高二 · 解析几何
若椭圆 ${ }^{\frac{x^{2}}{3}}+{ }^{\frac{y^{2}}{m}}=1$ 的离心率为 ${ }^{\frac{1}{2}}$, 则 $\mathrm{m}=(\quad)$
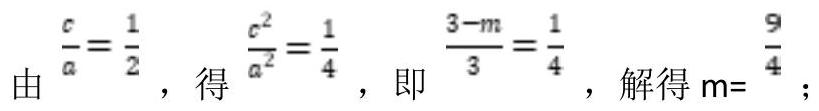
A. $\frac{9}{4}$
B. 4
C. ${ }^{\frac{9}{4}}$ 或 4
D. ${ }^{\frac{3}{2}}$
答案: C
解析: 答案:C

【解析】解：当焦点在 $x$ 轴上时, $a^{2}=3, b^{2}=m, c^{2}=3-m$,

当焦点在 $x$ 轴上时, $a^{2}=m, b^{2}=3, c^{2}=m-3$,由 ${ }^{\frac{c}{a}=\frac{1}{2}}$, 得 $\frac{c^{2}}{a^{2}}=\frac{1}{4}$, 即 $\frac{m-3}{m}=\frac{1}{4}$, 解得 $\mathrm{m}=4$. $\therefore \mathrm{m}={ }^{\frac{9}{4}}$ 或 4 .

故选: C.

【分析】分焦点在 $\mathrm{x}$ 轴和 $\mathrm{y}$ 轴得到 $\mathrm{a}^{2}, \mathrm{~b}^{2}$ 的值, 进一步求出 $\mathrm{c}^{2}$, 然后结合离心率求得 $\mathrm{m}$ 值.

7. 答案:A

【解析】 $\because$ 由双曲线的方程可知 $a=4, b=3$

$\therefore$ 渐近线的方程为

$$
y= \pm \frac{b}{a} x= \pm \frac{3}{4} x
$$

故答案为: A

【分析】由双曲线方程算出 $\mathrm{a}, \mathrm{b}$ ，利用渐近线方程的公式即可算出所求渐近线方程.